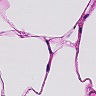
Metastatic tissue present: no